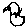
Label: bird